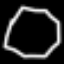
Label: octagon